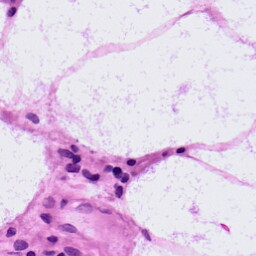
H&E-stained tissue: LymphNode